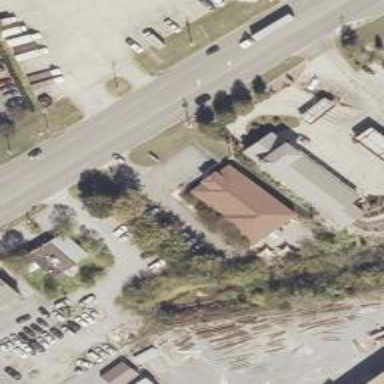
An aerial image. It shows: Veterinary facility.